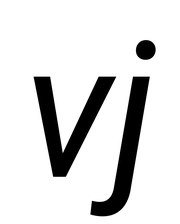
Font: Roboto-Italic_Italic